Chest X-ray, AP view. Patient: 58 years old, sex M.
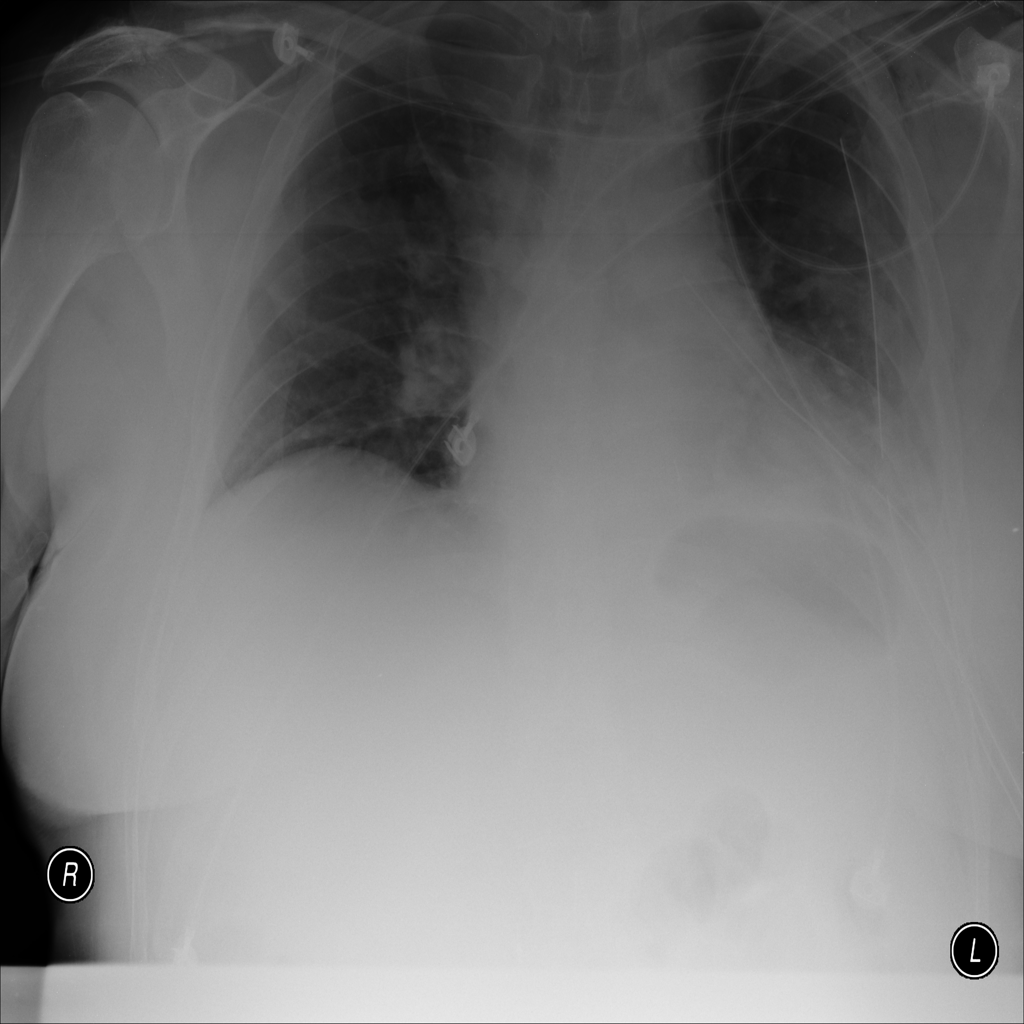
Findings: Atelectasis, Effusion, Mass